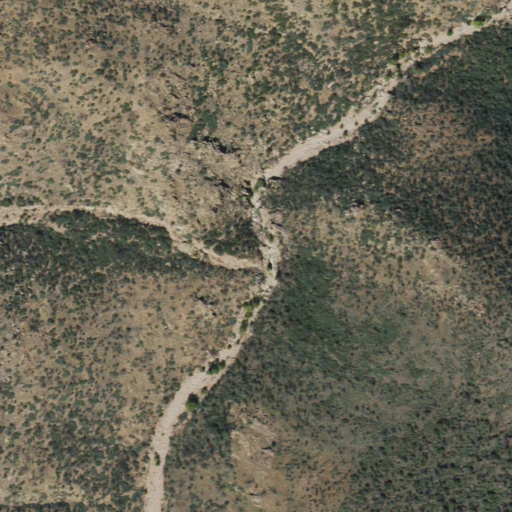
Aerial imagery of valley in Arizona named Dyke Canyon containing shrub, grassland, and evergreen forest